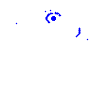
Particle: electron